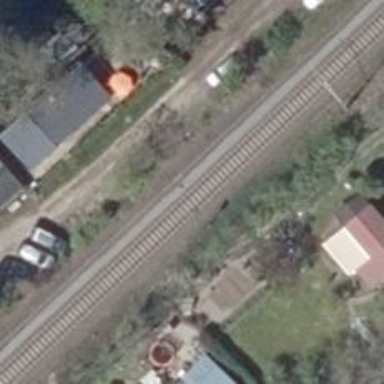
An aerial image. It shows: Light signal at railway crossing.